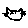
Label: cat